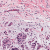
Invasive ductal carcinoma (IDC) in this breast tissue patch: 1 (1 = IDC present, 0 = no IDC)